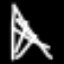
Label: The Eiffel Tower